Question: I am new in Android. I need to create a simple UI like on image below:

On background (now it red) I need image that will have to stretch for screen. Above the background image I need EditText and Button as on the figure.
Thanks!
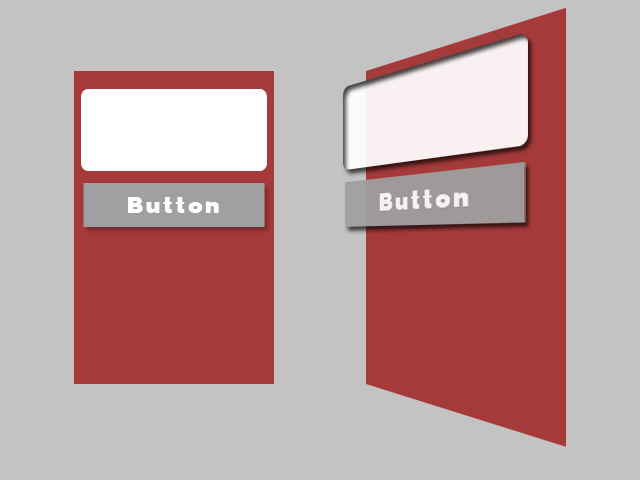
Answer: So, I understand you are new to Android. There are many tutorials for beginners in Android development for a headstart that you can google. But, anyway, to help you answer your question, here's what you should be putting in your xml:
> main.xml:
'''
<?xml version="1.0" encoding="utf-8"?>
<LinearLayout xmlns:android="http://schemas.android.com/apk/res/android"
android:orientation="vertical"
android:layout_width="fill_parent"
android:layout_height="fill_parent">
<EditText android:id="@+id/editText"
android:layout_width="fill_parent"
android:layout_height="wrap_content" />
<Button android:id="@+id/button"
android:layout_width="fill_parent"
android:layout_height="wrap_content"
android:text="Button" />
</LinearLayout>
'''
Then, on your 'Activity', call 'setContentView(R.layout.main)' on the 'onCreate()' method.